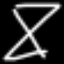
Label: hourglass